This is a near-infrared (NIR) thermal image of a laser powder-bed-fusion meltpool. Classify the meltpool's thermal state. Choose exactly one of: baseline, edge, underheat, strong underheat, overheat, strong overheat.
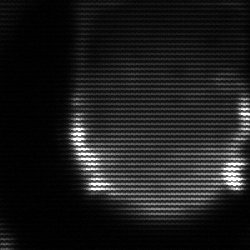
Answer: edge